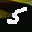
Label: 5